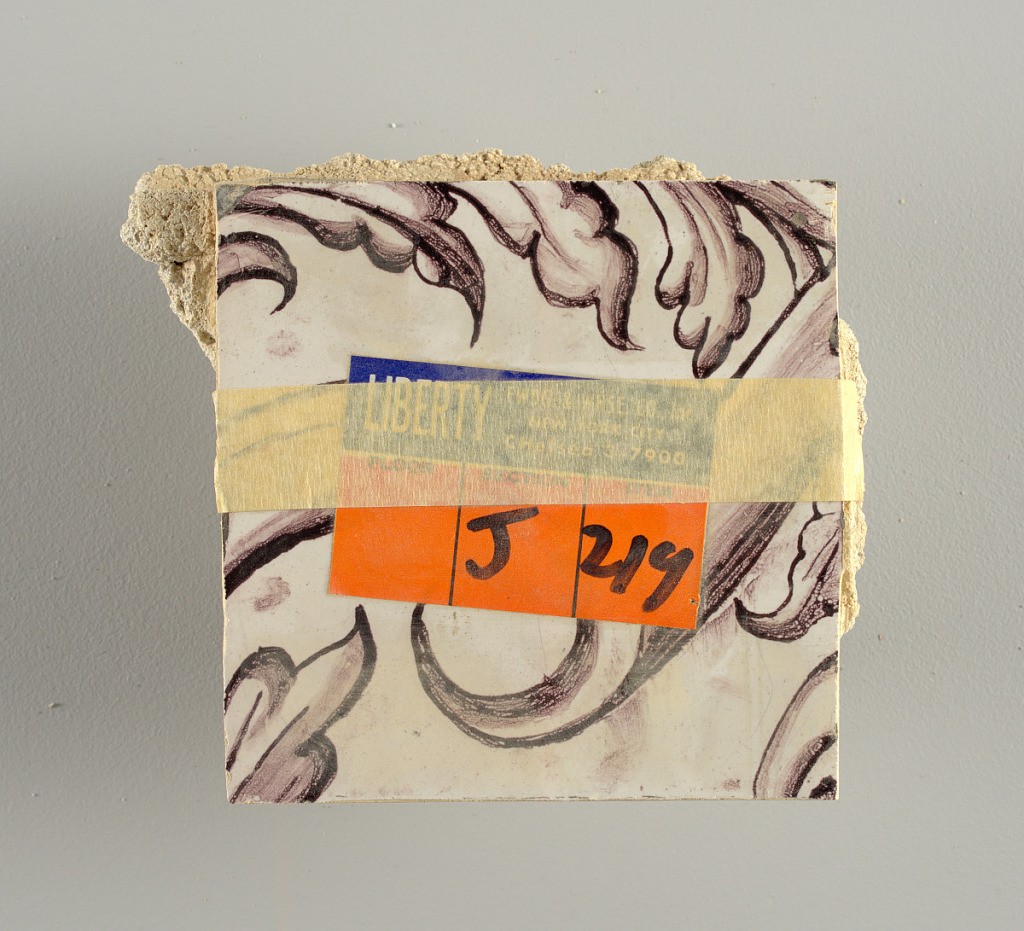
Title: Wall facing
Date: ca. 1725
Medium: tin-glazed earthenware, underglaze
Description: Two vertical rectangles, twenty-three tiles high.  A) Nine tiles wide at top; seven tiles wide at bottom.  B) Ten and one-half tiles wide.

Arabesque design of foliage.  A) with centered figure of Justice under a canopy.  B) with centered urn.